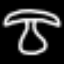
Label: mushroom